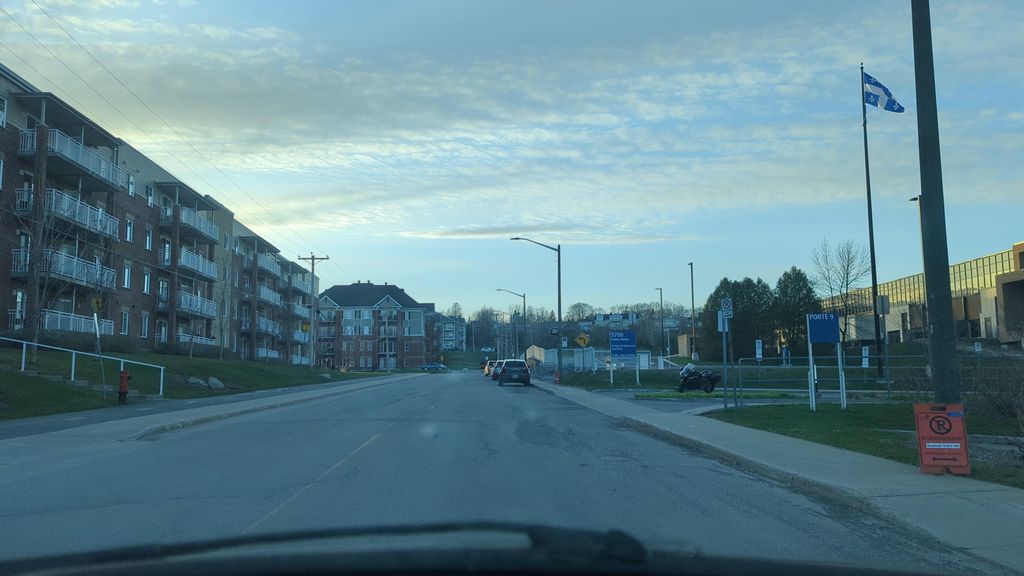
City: quebec_city